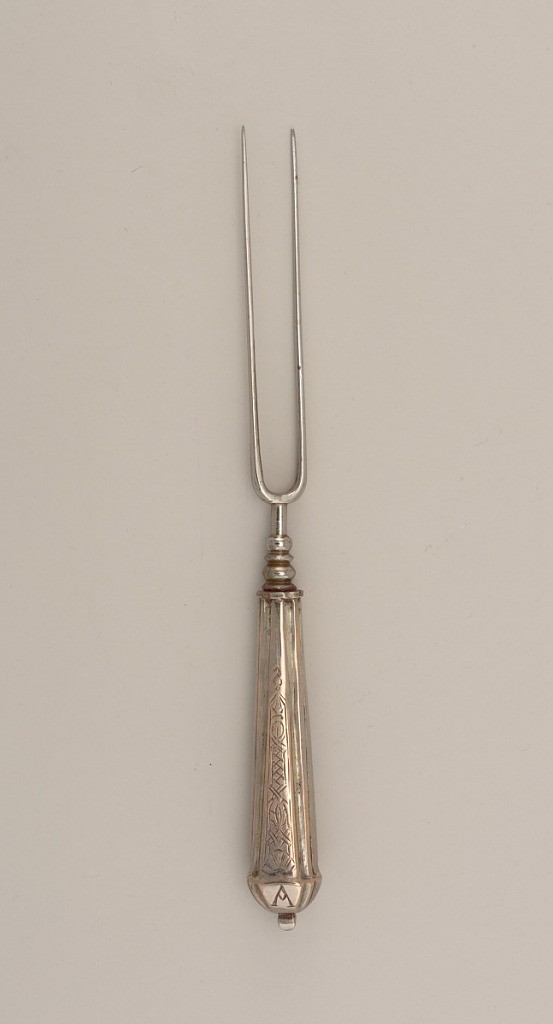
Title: Two Tined Fork With Engraved Braided Pattern
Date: ca. 1730–40
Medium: silver, steel
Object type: fork
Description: Two long tines with baluster neck. Tapered silver handle with segmented panels to form rectangular profile. Front and back panels chased with braided decorative pattern fluted end with raised knop; Handle engraved at end with "A" (converse) and "H" (reverse).